Question: So, I have the following scenario.
I am working on a system for academical papers. I have several inputs that are for stuff like author name, coauthors, title, type of paper, introduction, objectives and so on. I store all that information in a database. The user has a Preview button which when clicked, generates a Word asynchronously and sends the file location back to the user and that file is afterwards shown to the user in an iframe using Google Doc Viewer.
There's a specific use case where the user/author of the paper can attach a .docx file with a table, or a .jpeg file for a figure. That table/figure has to be included inside the final .docx file.
For the .docx generation process I am using <URL>.
So up until this point everything works fine, but my issues start when I try to mix everything and put together the .docx file.
My first approach on doing this was to do everything with PHPWord. I create the file, add the texts where required and in the case of the image just insert the image and after that the figure caption below the image.
Things get tricky though, when I try doing the same thing with the .docx table file. My only option was to get the table XML using <URL>. It did the trick, but the problem I ran into was that when I opened the resulting Word file, the table was there, but had lost all of its styling and had transparent borders. Because of those transparent borders, afterwards when converting it to PDF the borders were ignored and the table info is just scrambled text.
After fighting with Approach Number One and just complicating stuff more, I decided to do something different. Since I already generated one docx file with the main paper information and I needed to add another docx file, I decided to use the <URL>.
So, what i basically did was I have three generated word files, one for the main paper information, one for the table and one for the table caption (that last one is mainly to not overcomplicated the order of information). Also, that data is not in the table .docx file.
Then I run this:
'''
$dm->merge( [
'paper-info.docx',
'attached-table.docx',
'attached-table-caption.docx'
], 'complete-file.docx');
'''
So, afterwards, I check and the Word file is generated just as I need it with the table maintaining its original styles and dimensions.
If I open it in LibreOffice though, I get this error message:

Then if I continue and open the file, the file opens correctly with all the data with the only exception that it no longer respects the fonts of the file as they appear in Word.
So, the problem comes in the next step. Since I need to present a preview of the file using Google Doc Viewer using this syntax:
'''
<iframe src="https://docs.google.com/gview?embedded=true&hl=es_LA&url=https://usersite.net/complete-file.docx?pid=explorer&efh=false&a=v&chrome=false&embedded=true" width="100%" height="600" style="border: none;"></iframe>
'''
The document gets loaded fine, but when I review it what I see is that it only shows the content of the first 'paper-info.docx' file and ends right where the table and table caption should appear. I open the exact same file in Word and it shows the table and caption.
The other issue is when I try to convert the file to PDF.
If I use PHPWord's method of conversion in combination with DomPDF I get the exact same issue as with the Google Docs Viewer, I just have the content of the first file, using this code:
'''
$phpWordPDF = \PhpOffice\PhpWord\IOFactory::load('complete-file.docx');
$xmlWriterPDF = \PhpOffice\PhpWord\IOFactory::createWriter($phpWordPDF, 'PDF');
$xmlWriterPDF->save('complete-file-pdf');
'''
So my only other viable route was to use LibreOffice's command line using this command:
'''
soffice --headless --convert-to pdf complete-file.docx
'''
This converts the file correctly, but has the issue mentioned when trying to open the .docx file in LibreOffice, the font styles are disconfigured.
Also weird part is that if I try to run this in my PHP script:
'''
shell_exec('soffice --headless --convert-to pdf complete-file.docx');
'''
Nothing happens.
I am running Apache 2.4.25, PHP 7.4.11 on Windows 10 x64.
Until now my best result was by merging the files, but it also caused this issue. So maybe the issue is coming from the merging process I am using. What would be ideal is to be able to just insert the table with styles and everything using PHPWord, but I haven't been able to and haven't found any examples on how to do that.
Another option that I've seen is <URL>, but the merge features is only in the license that's $599 USD, and since I am pretty close to solving this, I am not sure if it would solve my issue. If it does, I'd invest in it since I need to get this done ASAP, but I wanted to check with you guys what your recommendations would be for this case. Maybe another merging library or doing everything via PHPWord.
Help is appreciated!
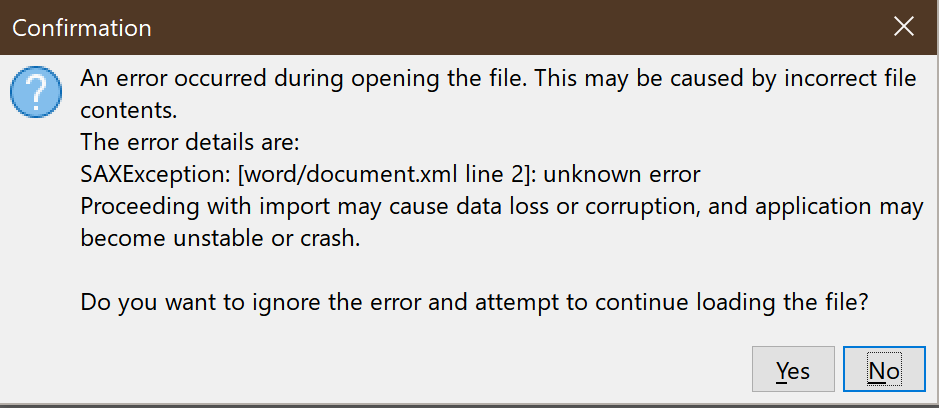
Answer: After a lot of attempts to fix it, I wasn't able to achieve what I wanted with PHPWord and the merging library I mentioned.
Since I needed to fix this I decided to invest in the paid library I mentioned in my question. It was an expensive purchase, but for those who are interested, it does exactly what was required and it does it perfectly.
The two main functions I required were document merging and importing of content to a .docx file.
So I had to purchase the Premium package. Once there, the library literally does everything for you.
'''
require_once 'classes/MultiMerge.php';
$merge = new MultiMerge();
$merge->mergeDocx('document.docx', array('second.docx', 'other.docx'), 'output.docx', array());
'''
'''
require_once 'classes/CreateDocx.php';
$docx = new CreateDocxFromTemplate('document.docx');
// import tables
$referenceNode = array(
'type' => 'table',
);
$docx->importContents('document_1.docx', $referenceNode);
$docx->createDocx('output');
'''
As you can see it is pretty easy. This answer is by no means an ad for this library, but for those that have the same problem as me, this is a life saver.